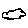
Label: cloud